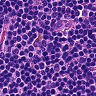
Metastatic tissue present: no